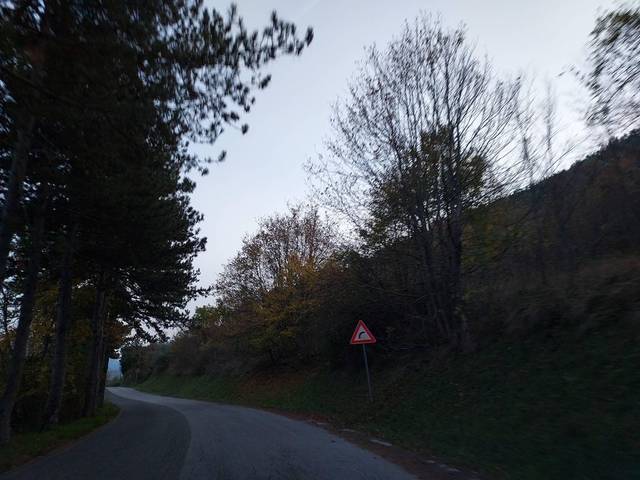
Region: Italy
Coordinates: 41.694, 13.748